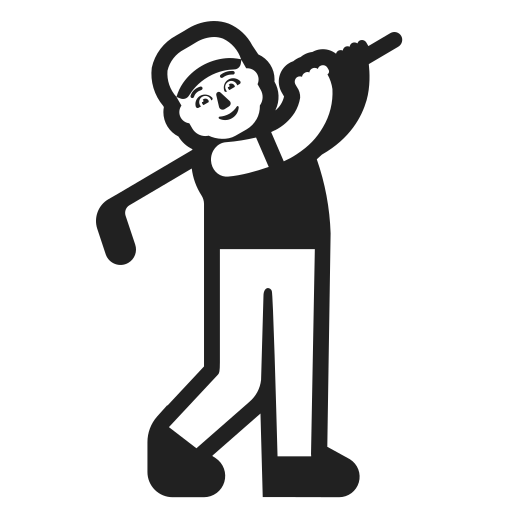
person golfing high contrast default